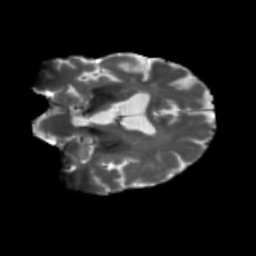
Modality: T2w
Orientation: coronal
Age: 64
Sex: male
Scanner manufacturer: siemens
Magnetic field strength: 3 T
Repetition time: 5.25 s
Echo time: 0.08 s